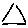
Label: triangle